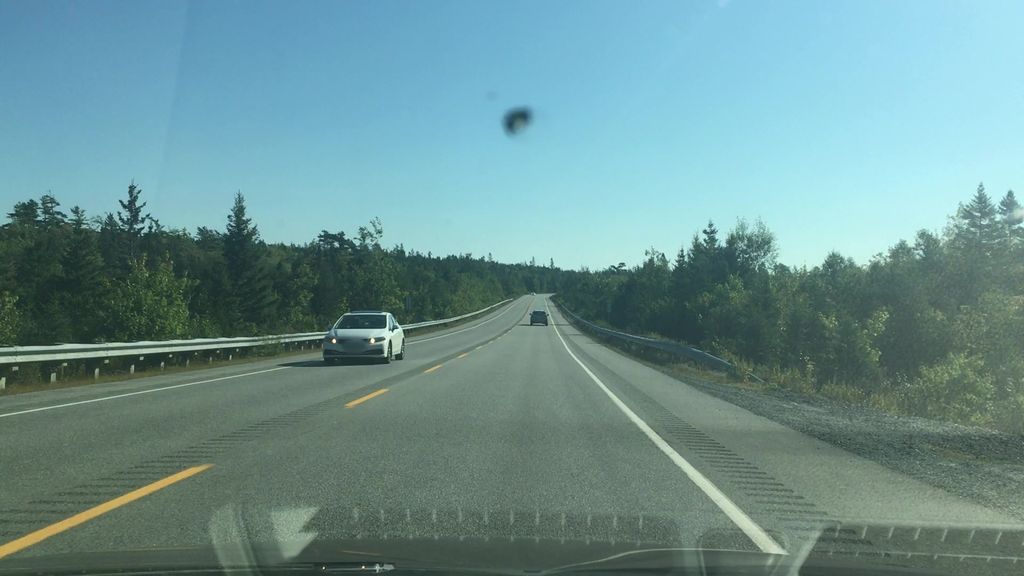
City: halifax